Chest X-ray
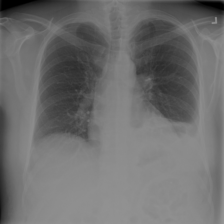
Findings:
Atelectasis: positive
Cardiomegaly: negative
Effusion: positive
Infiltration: positive
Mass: negative
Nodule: negative
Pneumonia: negative
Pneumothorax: negative
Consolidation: negative
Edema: negative
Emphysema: negative
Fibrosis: negative
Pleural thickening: negative
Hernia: negative